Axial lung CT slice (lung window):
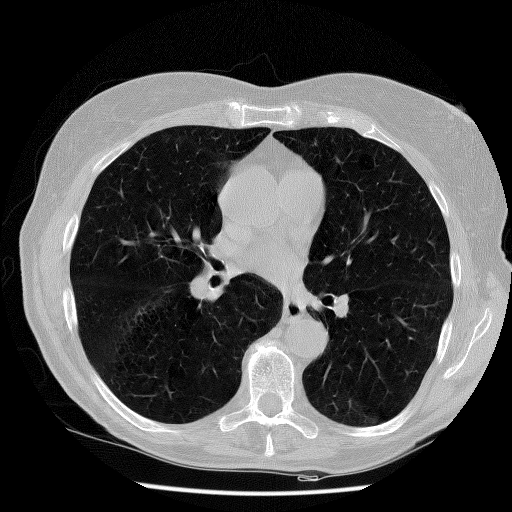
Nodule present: no